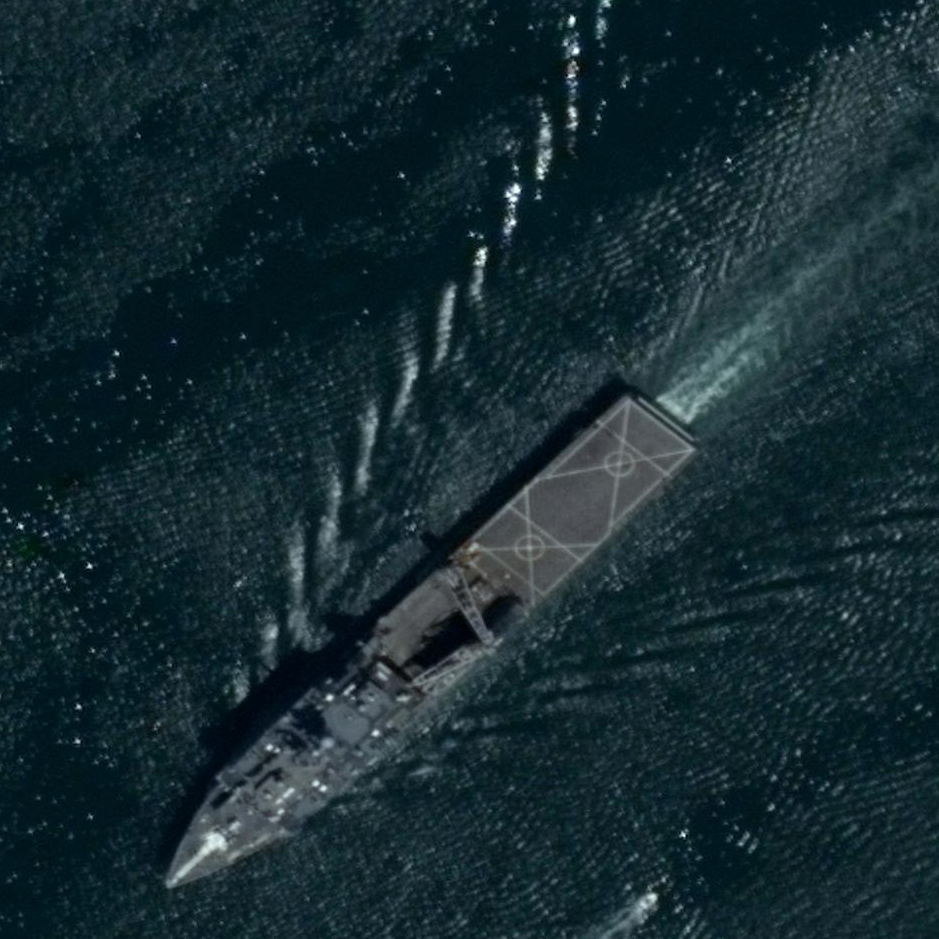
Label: combat